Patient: sex F, age 35
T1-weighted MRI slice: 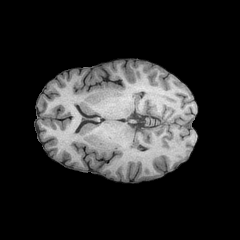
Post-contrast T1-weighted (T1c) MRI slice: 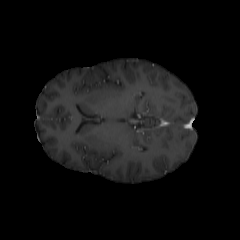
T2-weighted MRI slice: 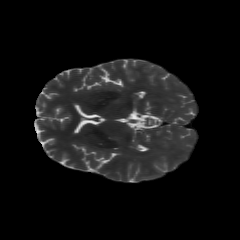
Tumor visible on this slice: no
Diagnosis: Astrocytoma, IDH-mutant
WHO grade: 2